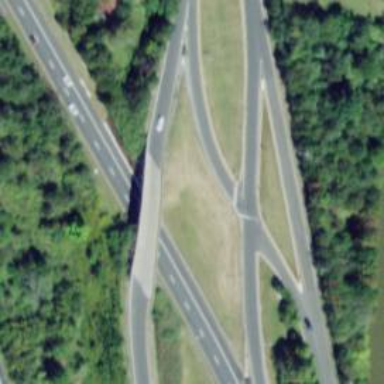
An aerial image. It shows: Trunk link highway.